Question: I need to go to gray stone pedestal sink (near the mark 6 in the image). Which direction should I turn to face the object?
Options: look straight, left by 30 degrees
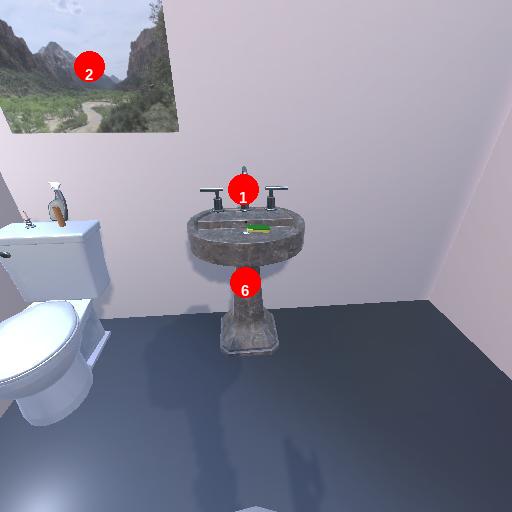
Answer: look straight